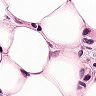
Metastatic tissue present: yes